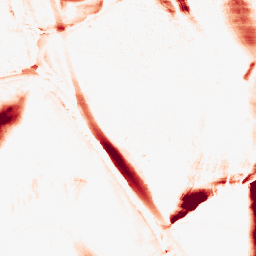
Category: morphological
Decomposition family: morphological_ellipse
Decomposition parameters: operation: opening
width: 10
height: 50
Upsampling method: lanczos
Upsampling parameters: scale: 8
Upsampling scale: 8